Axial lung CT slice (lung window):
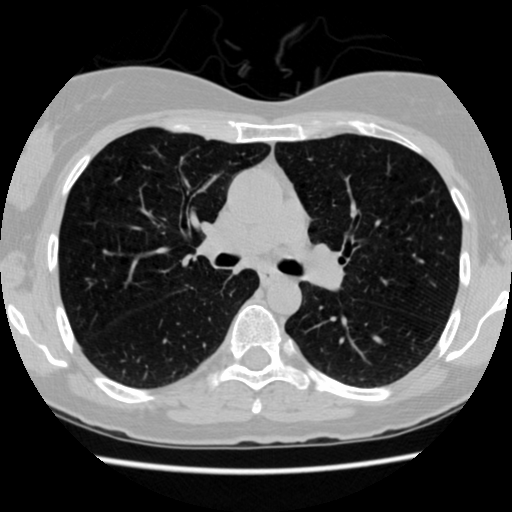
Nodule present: no